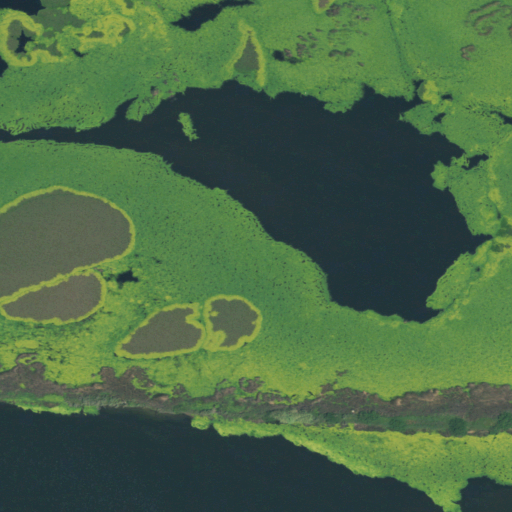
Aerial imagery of island in California named Rhode Island containing herbaceous wetlands, open water, grassland, woody wetlands, and barren land